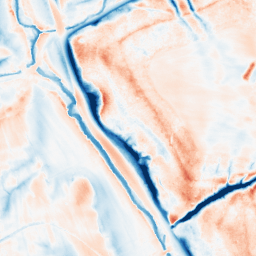
Category: classical
Decomposition family: gaussian_anisotropic
Decomposition parameters: sigma_x: 10
sigma_y: 5
Upsampling method: quadratic
Upsampling parameters: scale: 2
Upsampling scale: 2